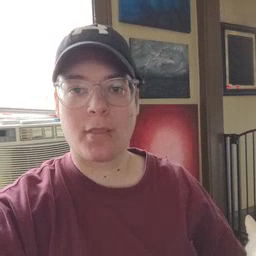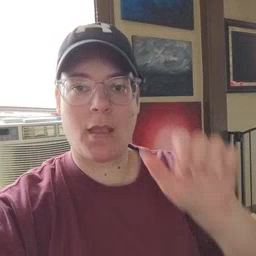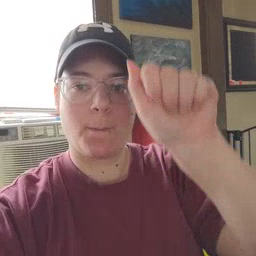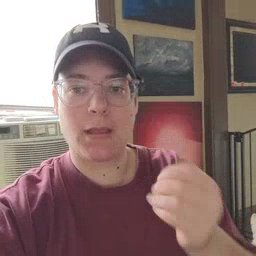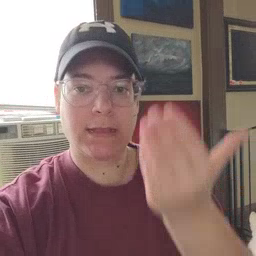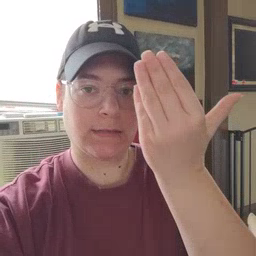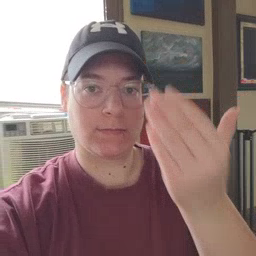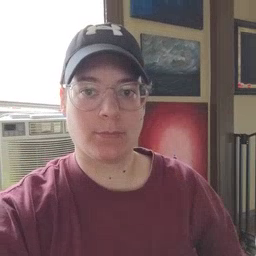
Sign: mitten